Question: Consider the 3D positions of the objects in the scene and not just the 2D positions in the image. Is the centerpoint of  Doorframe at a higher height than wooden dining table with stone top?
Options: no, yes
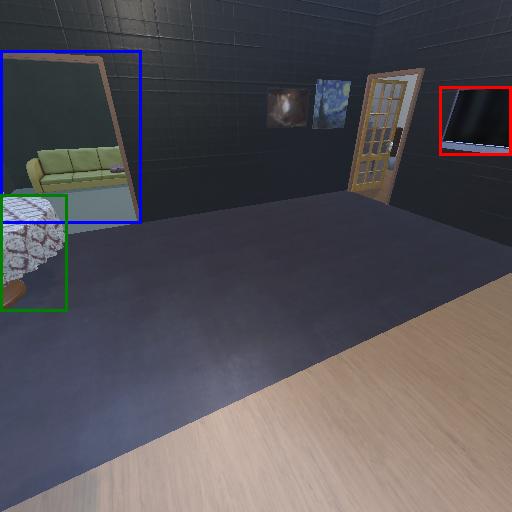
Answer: no